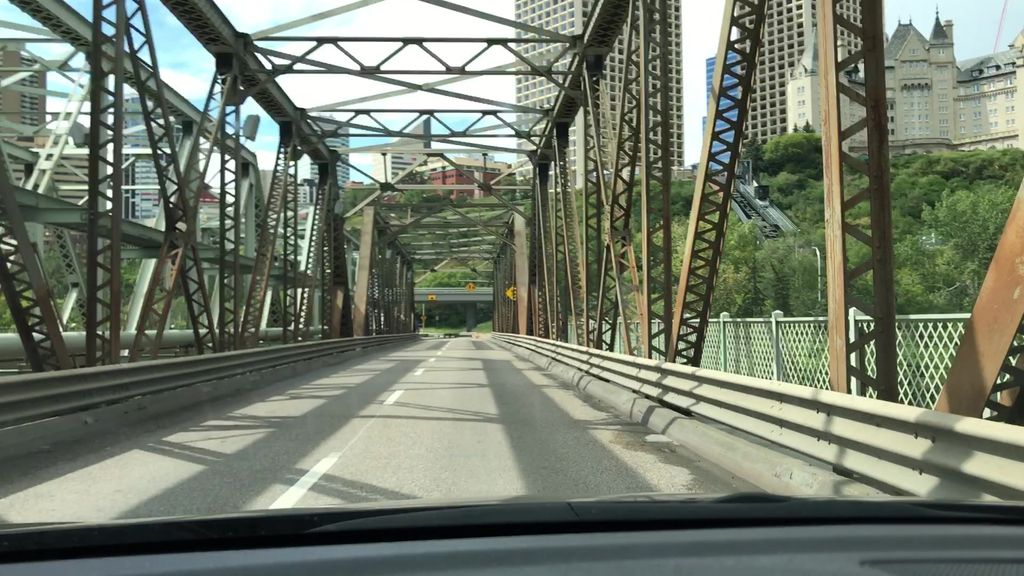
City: edmonton